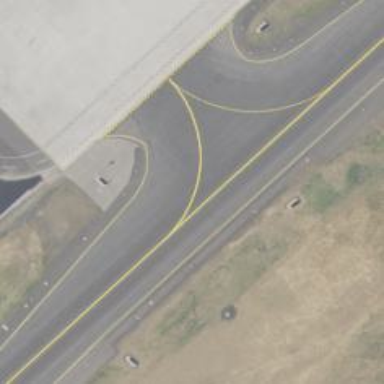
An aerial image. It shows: Image of taxiway at airport.